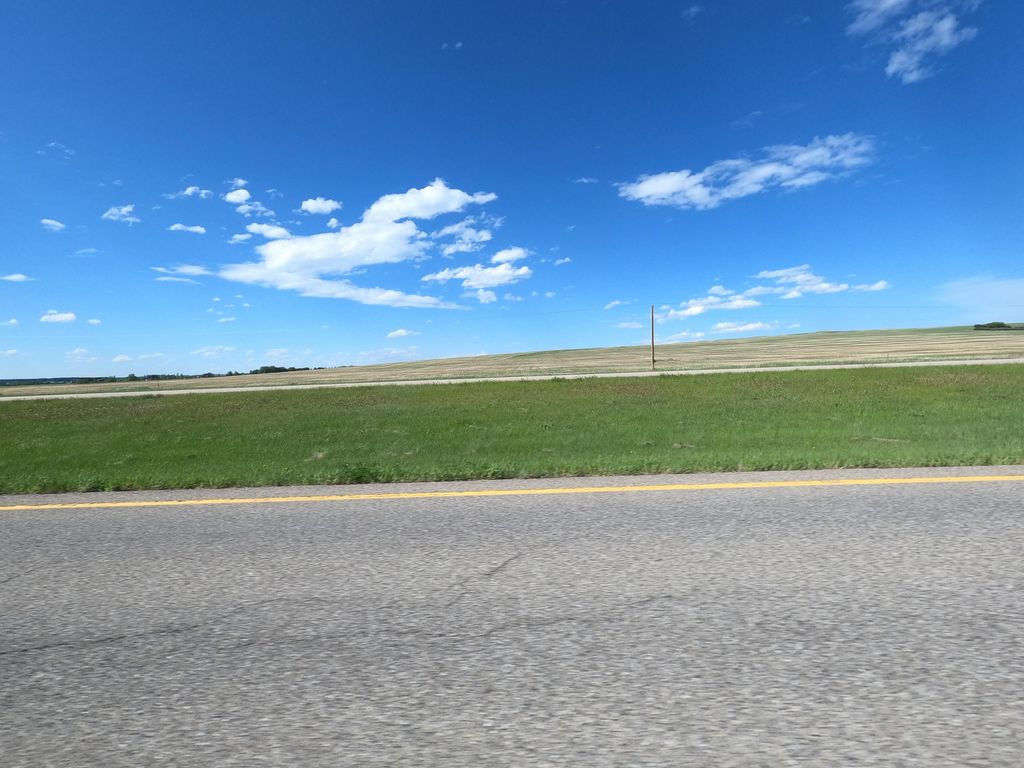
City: calgary